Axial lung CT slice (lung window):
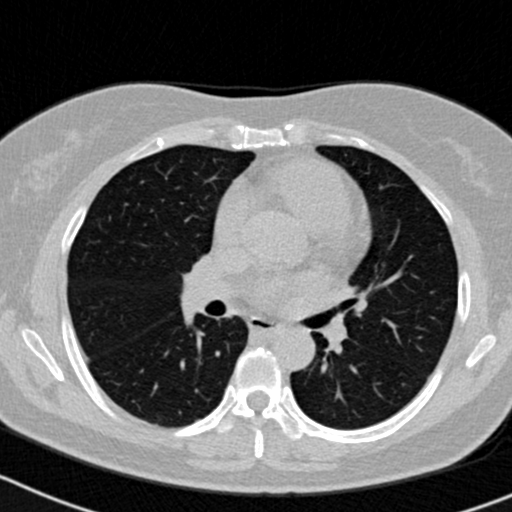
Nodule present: no